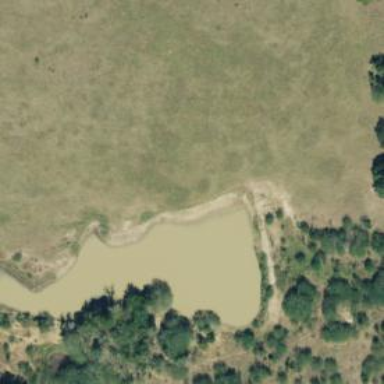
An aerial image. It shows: Pond which is water basin.